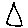
Label: triangle